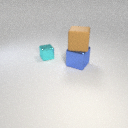
small cyan metal cube to the left of large blue metal cube